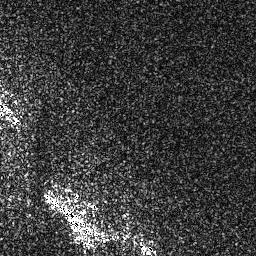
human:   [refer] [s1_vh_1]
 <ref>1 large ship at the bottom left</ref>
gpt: <box>[[17, 76, 37, 95, 0]]</box>